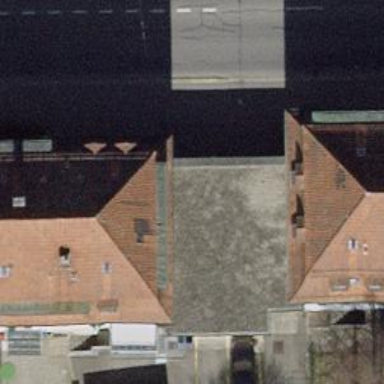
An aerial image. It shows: Building with apartments featuring tiled roof.